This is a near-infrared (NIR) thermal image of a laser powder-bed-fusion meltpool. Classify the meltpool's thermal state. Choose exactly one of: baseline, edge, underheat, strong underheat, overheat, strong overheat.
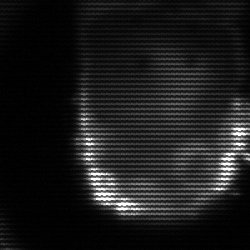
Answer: baseline